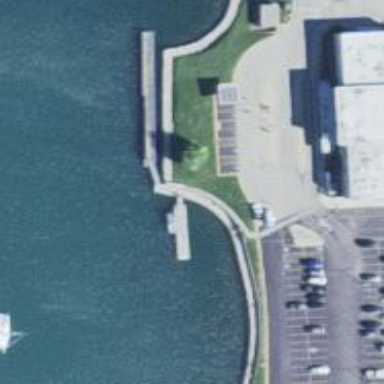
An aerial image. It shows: Man-made pier.